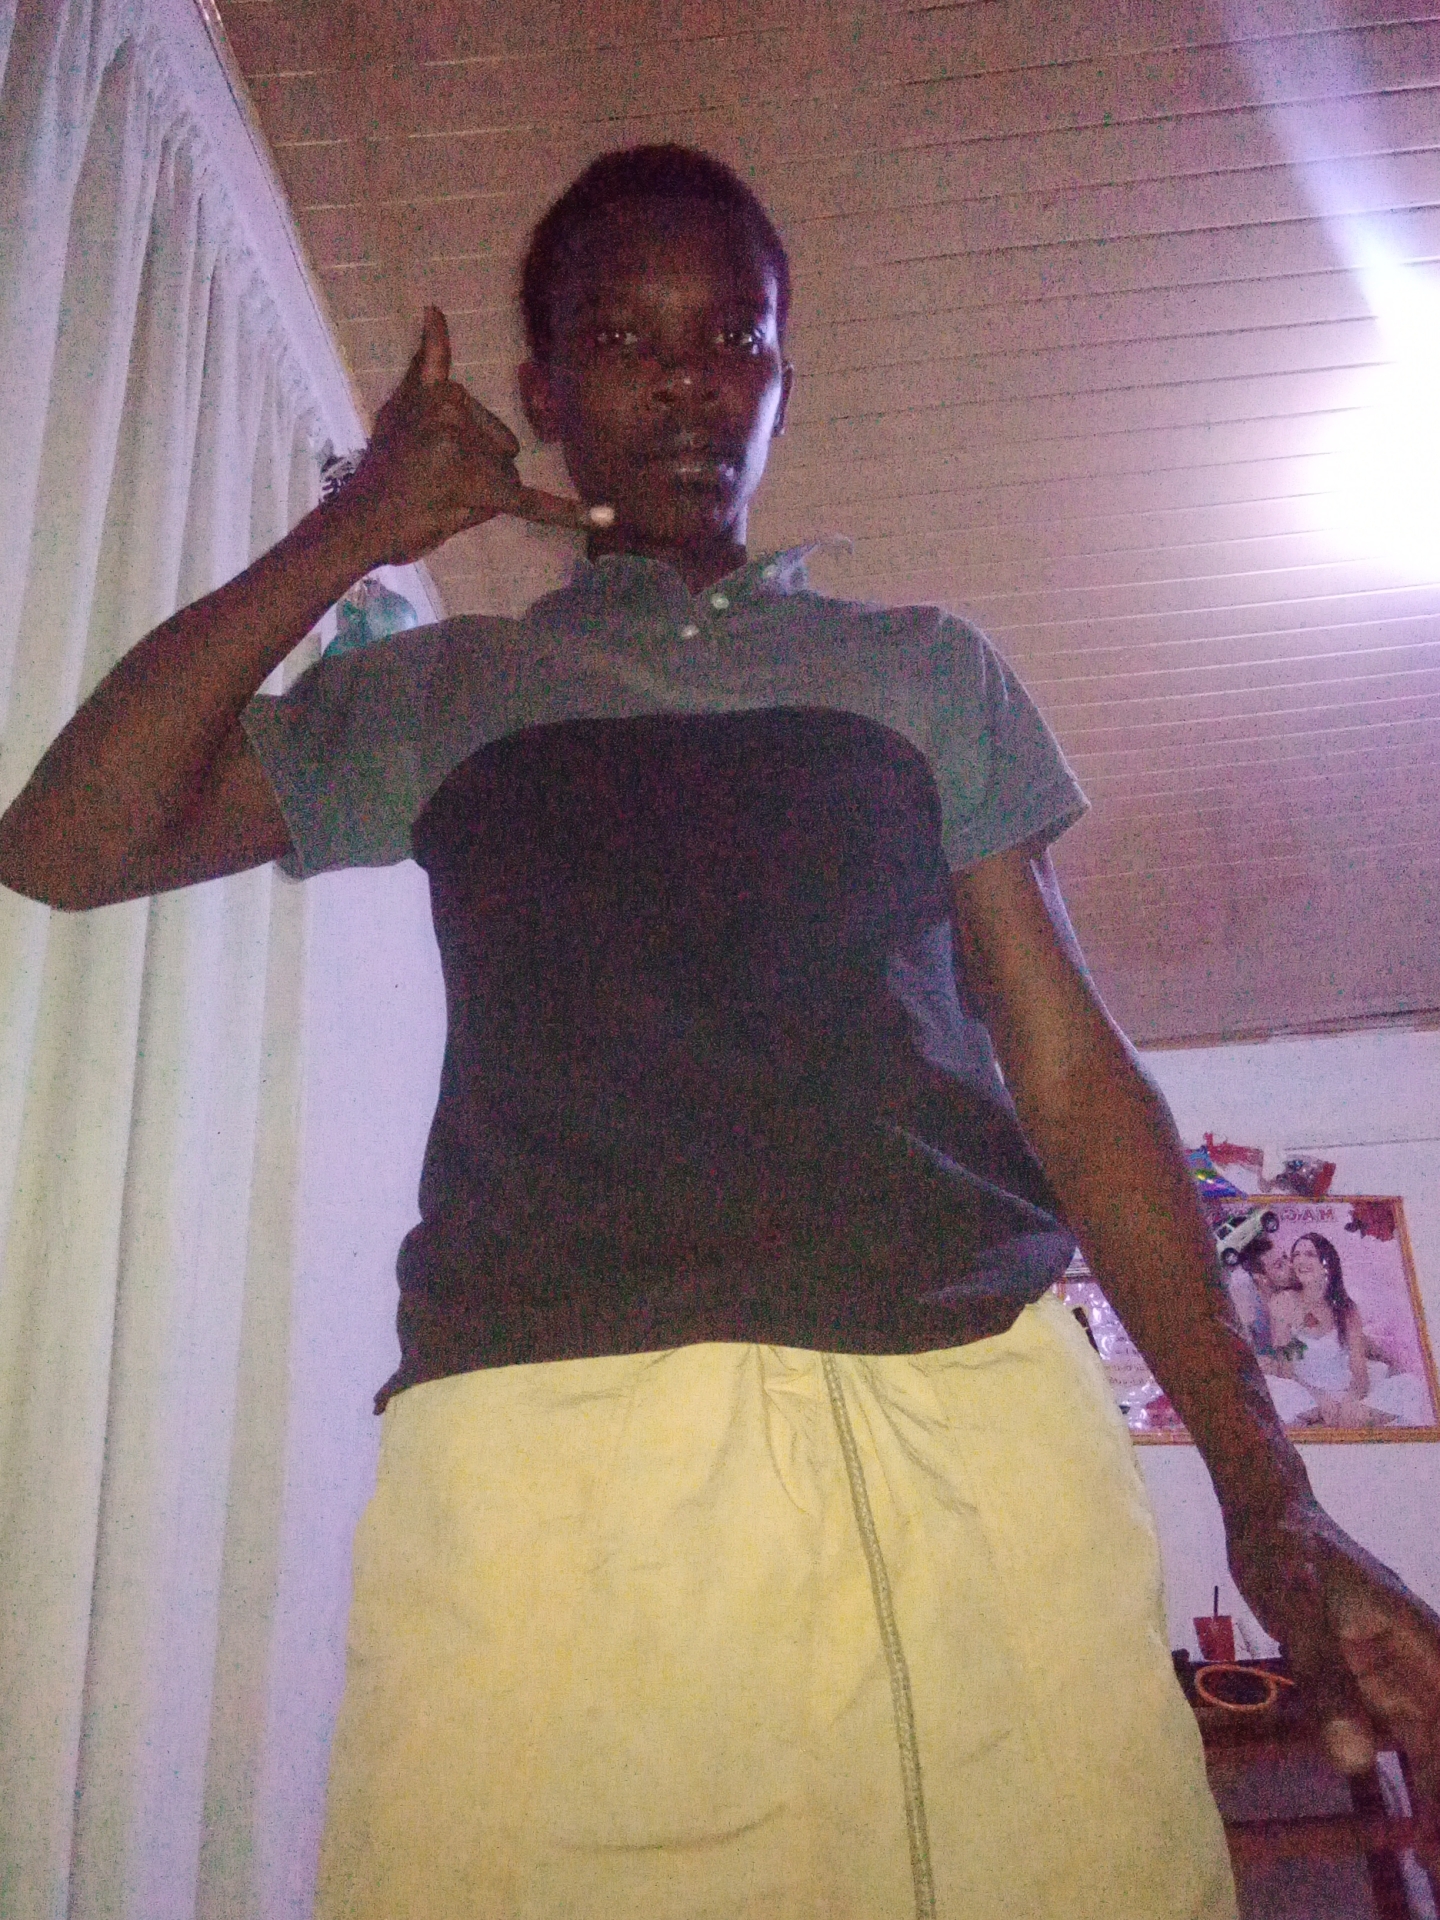
Label: noise